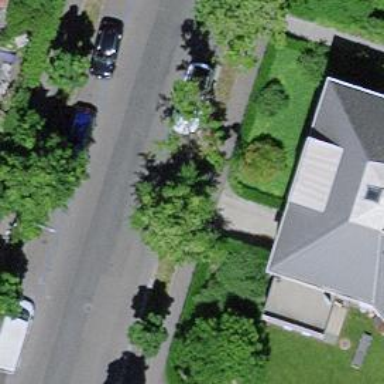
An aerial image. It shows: Tree-lined avenue.